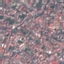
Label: Residential